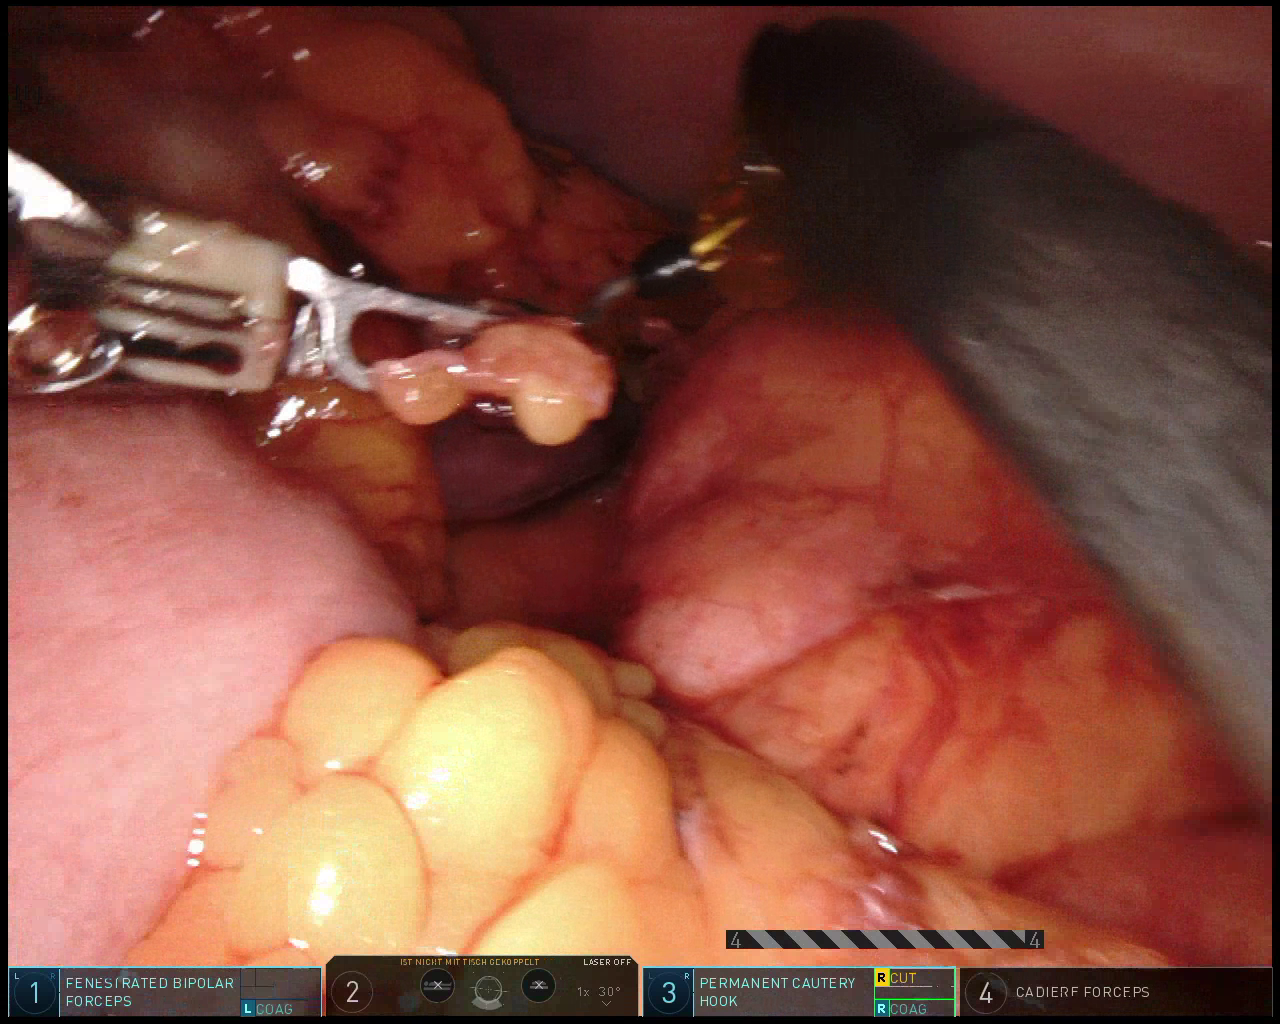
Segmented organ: spleen
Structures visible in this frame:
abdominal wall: yes
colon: yes
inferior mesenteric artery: no
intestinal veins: no
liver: no
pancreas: no
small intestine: yes
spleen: yes
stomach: no
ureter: no
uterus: no
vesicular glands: no